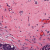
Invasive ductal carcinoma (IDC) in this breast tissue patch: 1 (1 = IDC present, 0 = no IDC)